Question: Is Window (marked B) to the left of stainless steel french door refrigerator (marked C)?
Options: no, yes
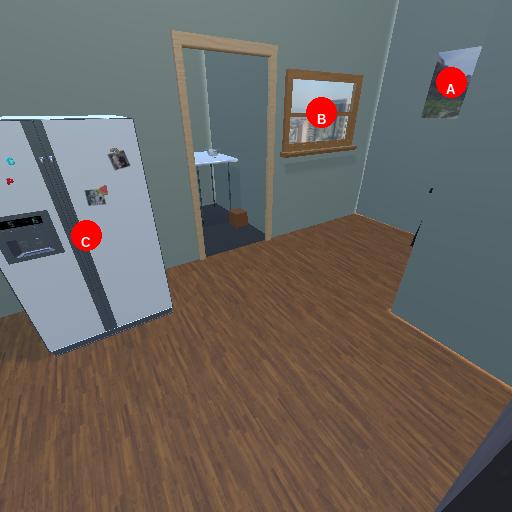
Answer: no